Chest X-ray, AP view. Patient: 33 years old, sex M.
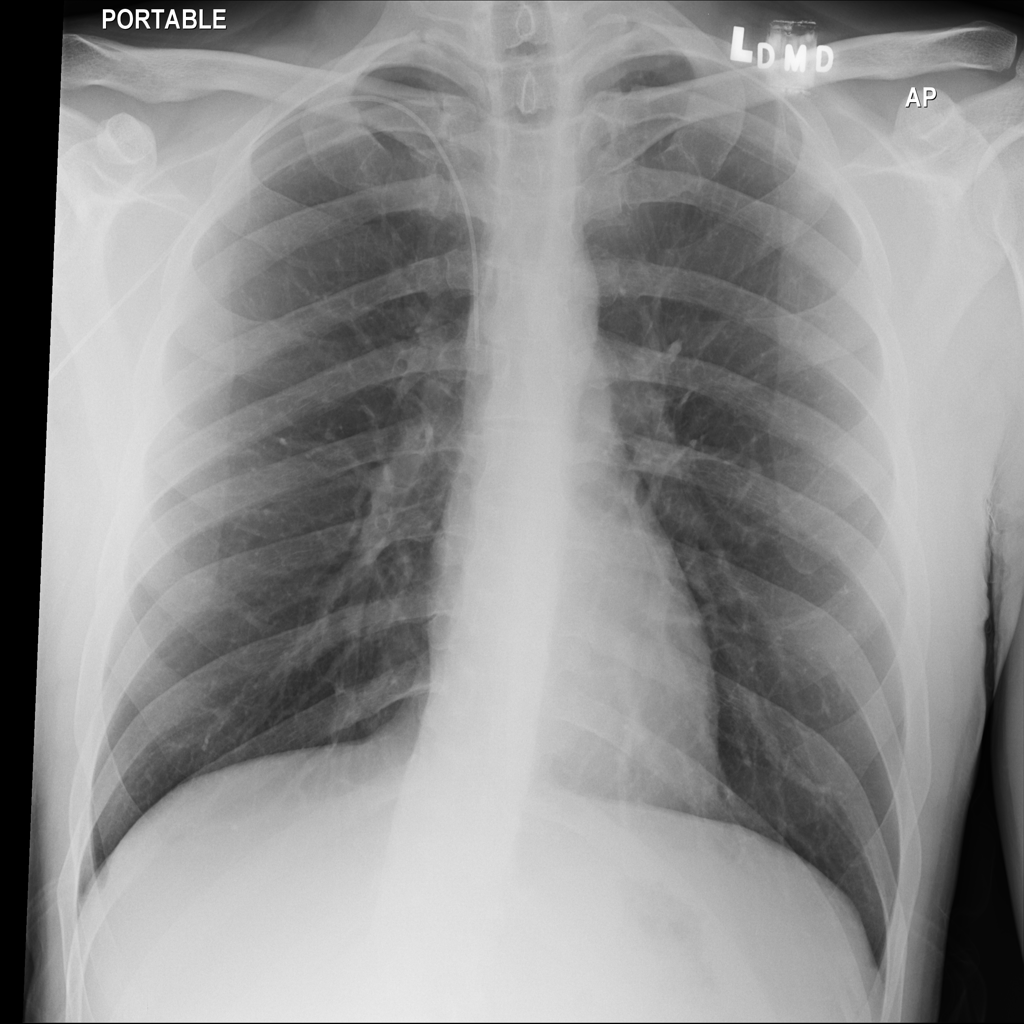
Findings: No Finding